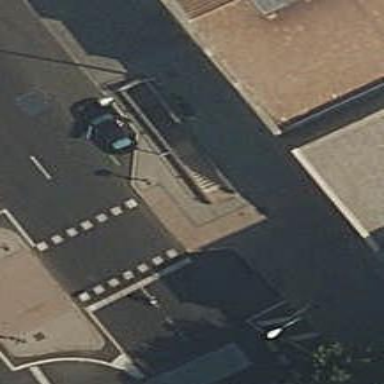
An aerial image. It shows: Kerb barrier.